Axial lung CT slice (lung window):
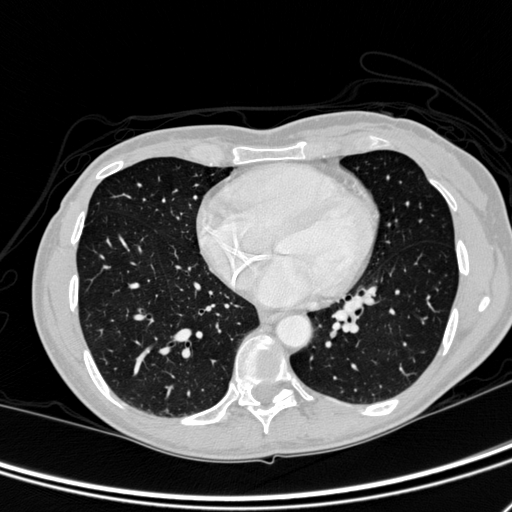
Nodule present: no